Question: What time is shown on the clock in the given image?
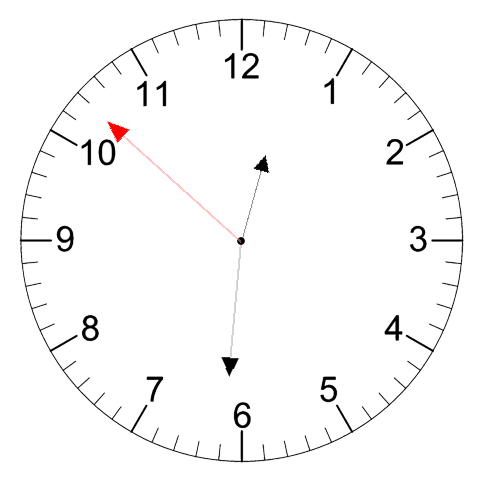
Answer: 12:30:52